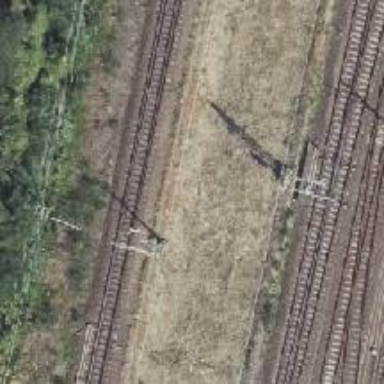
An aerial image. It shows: Site related to the railway.